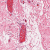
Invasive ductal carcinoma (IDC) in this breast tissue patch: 0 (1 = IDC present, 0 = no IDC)